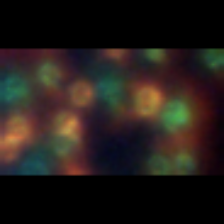
Taxon: Phaeocystis
Group: Other